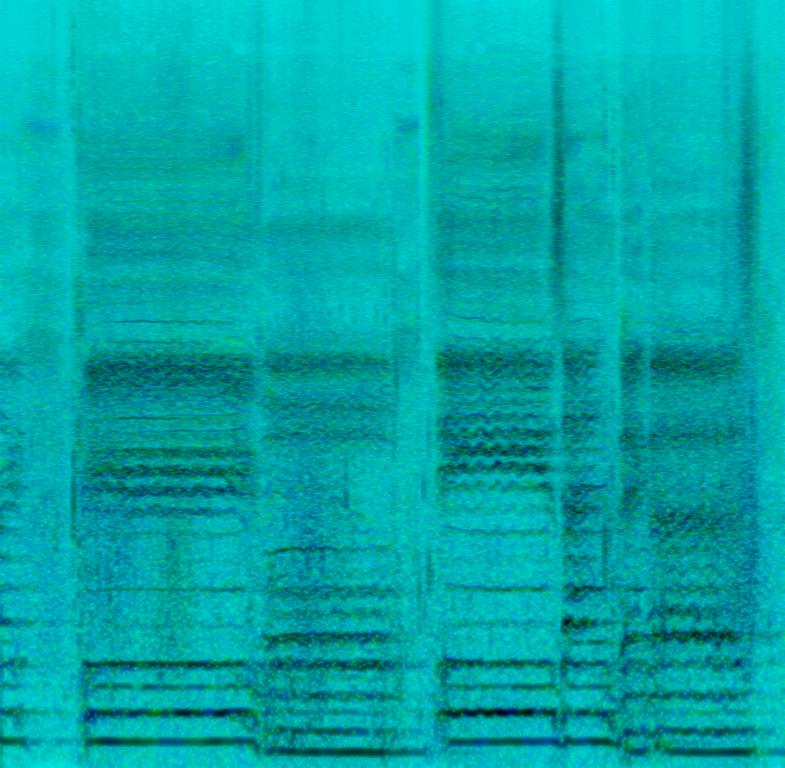
A cappella choir is singing a melody with a deep male bass voice. Midrange female and male singers and high female voices. Then two female voices start singing two different arpeggio-melodies. The voices are spread across the left and right speaker. You can hear the sound of water. This song may be playing in a live presentation.